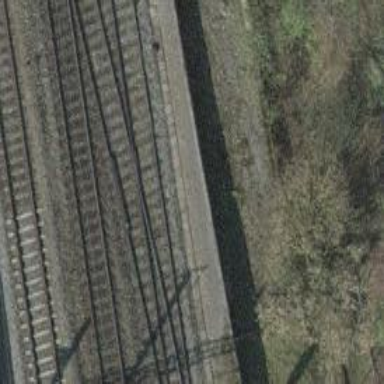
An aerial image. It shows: Rail siding with electrified contact lines for trains.